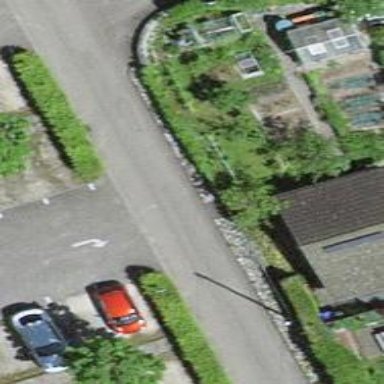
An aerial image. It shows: Road serving as parking aisle.